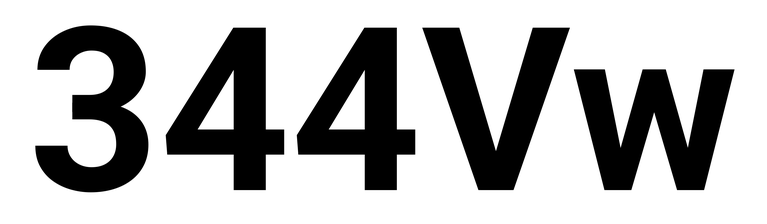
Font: Roboto_Bold